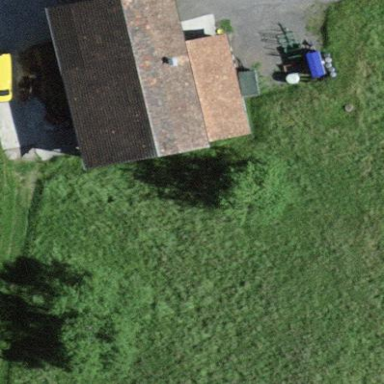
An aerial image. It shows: Barn.